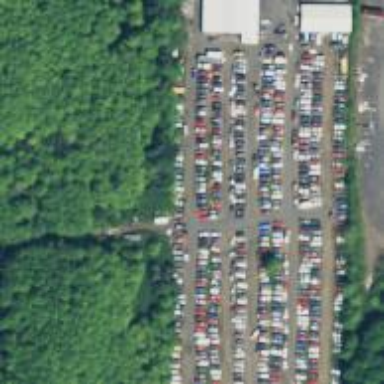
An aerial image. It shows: Scrap yard situated in industrial area.